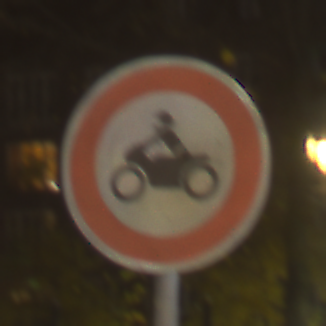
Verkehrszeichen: VerbotKraftraeder
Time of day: Night
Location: Outdoor (Urban)
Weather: Clear
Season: NotSpecified
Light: Artificial